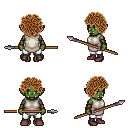
a pixel art fantasy rpg character, female body template, orc, green skin, white tunic, white pants, brown curly afro hairstyle, cloth bracers, maroon shoes, spear, four views (front, back, left, right), 2x2 character sprite sheet, small pixel art, hard edges, no anti-aliasing